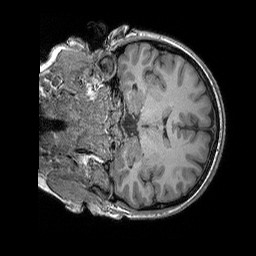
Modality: T1w
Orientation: coronal
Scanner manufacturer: siemens
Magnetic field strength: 3 T
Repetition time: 2.3 s
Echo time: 0.00298 s